Aerial crown-view tile of a tropical tree (Barro Colorado Island, Panama), acquired 20250715:
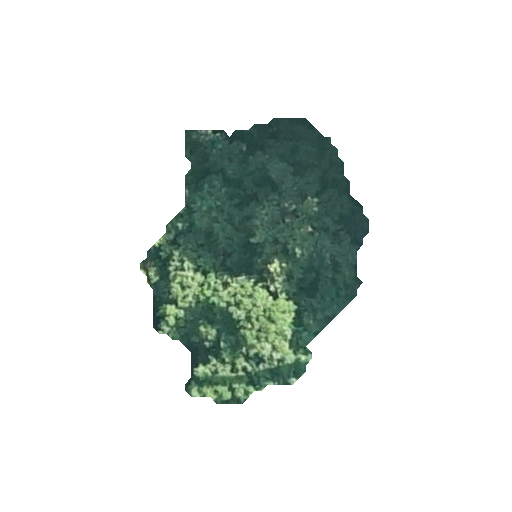
Species: Trichilia tuberculata
GBIF accepted scientific name: Trichilia tuberculata
Crown area: 65.871 m²